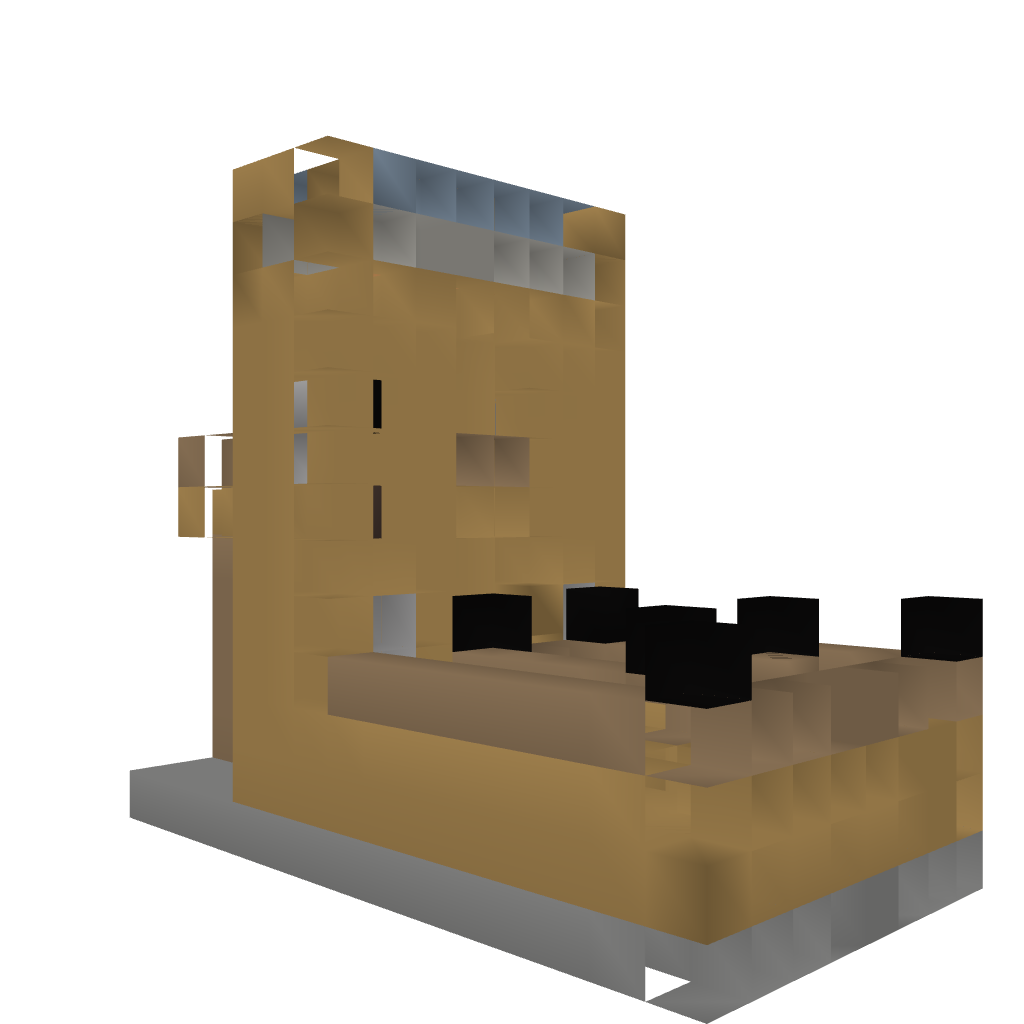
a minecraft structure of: Boat house and lighthouse